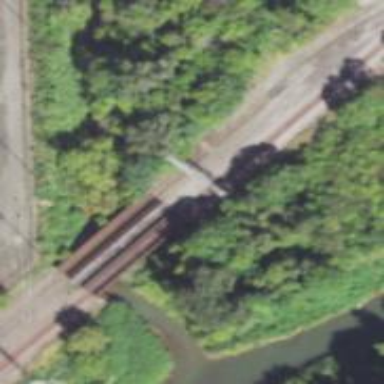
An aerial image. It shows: Railway bridge over spur service line.